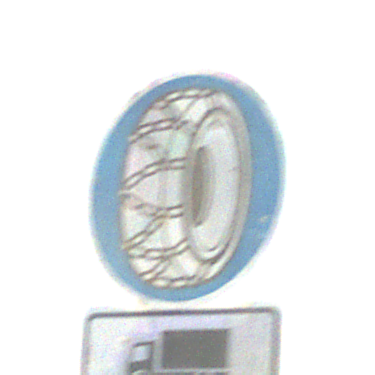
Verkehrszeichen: SchneekettenVorgeschrieben
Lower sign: SonstigeOderMehrspurigeFahrzeuge3
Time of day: SunriseSunset
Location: Outdoor (Nature)
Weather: PartlyCloudy
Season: Summer
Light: Natural